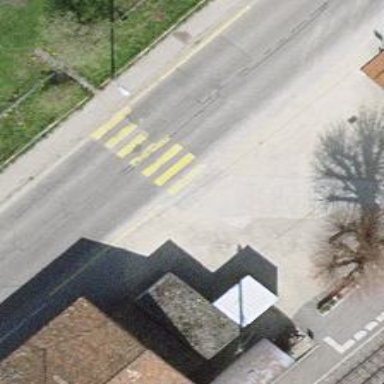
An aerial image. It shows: Marked road crossing.